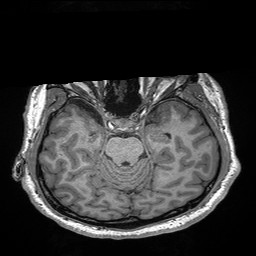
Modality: T1w
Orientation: coronal
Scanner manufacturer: siemens
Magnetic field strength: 3 T
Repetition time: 2.3 s
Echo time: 0.00298 s